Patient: sex M, age 21
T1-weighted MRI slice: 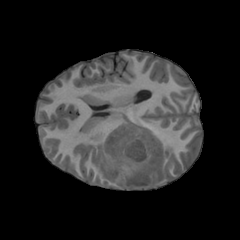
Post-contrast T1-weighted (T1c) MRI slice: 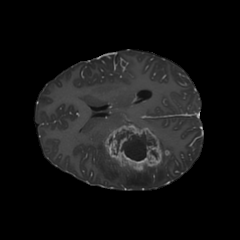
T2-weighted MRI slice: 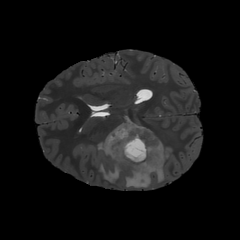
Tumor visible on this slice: yes
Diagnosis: Glioblastoma, IDH-wildtype
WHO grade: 4